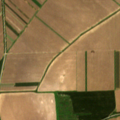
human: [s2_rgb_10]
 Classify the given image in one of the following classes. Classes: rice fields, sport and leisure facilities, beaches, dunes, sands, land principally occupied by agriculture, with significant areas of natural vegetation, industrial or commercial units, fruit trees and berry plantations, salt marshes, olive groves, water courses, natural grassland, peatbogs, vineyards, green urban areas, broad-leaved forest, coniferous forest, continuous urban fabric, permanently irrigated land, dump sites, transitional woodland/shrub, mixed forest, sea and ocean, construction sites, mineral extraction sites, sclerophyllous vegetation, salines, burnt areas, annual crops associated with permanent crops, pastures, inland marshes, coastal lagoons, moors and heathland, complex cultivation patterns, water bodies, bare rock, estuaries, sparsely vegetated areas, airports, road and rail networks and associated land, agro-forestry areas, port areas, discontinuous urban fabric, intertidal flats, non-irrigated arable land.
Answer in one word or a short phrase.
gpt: non-irrigated arable land